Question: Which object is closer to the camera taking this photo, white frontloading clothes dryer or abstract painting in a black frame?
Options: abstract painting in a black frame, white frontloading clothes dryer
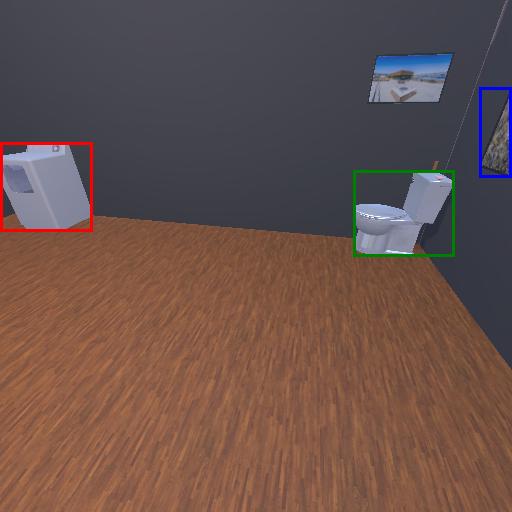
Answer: abstract painting in a black frame